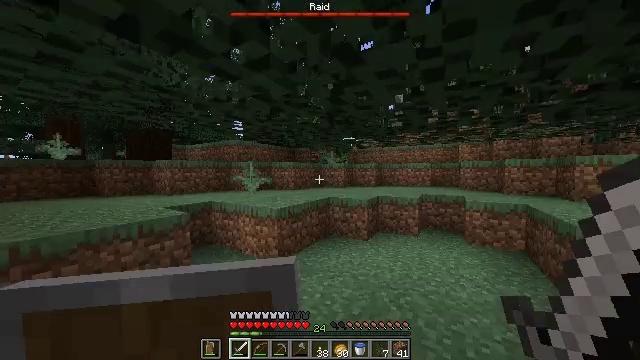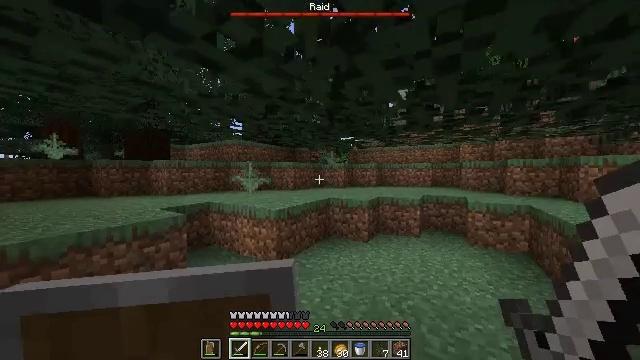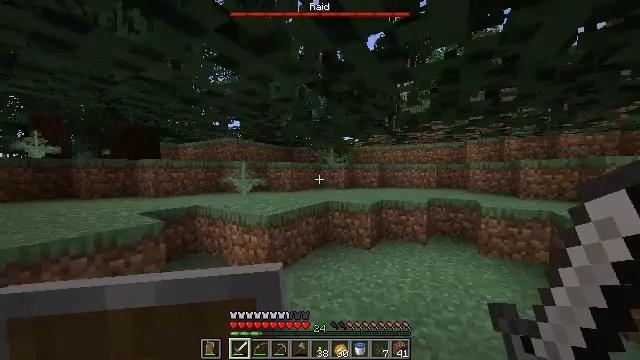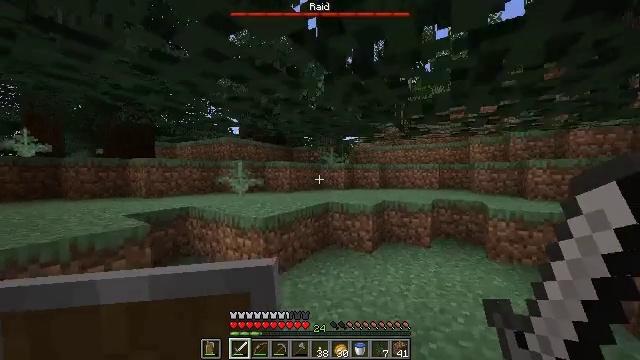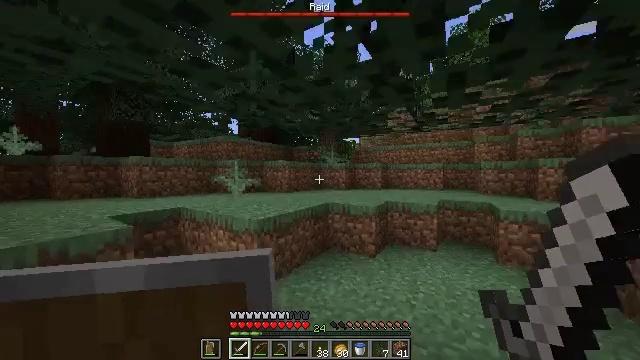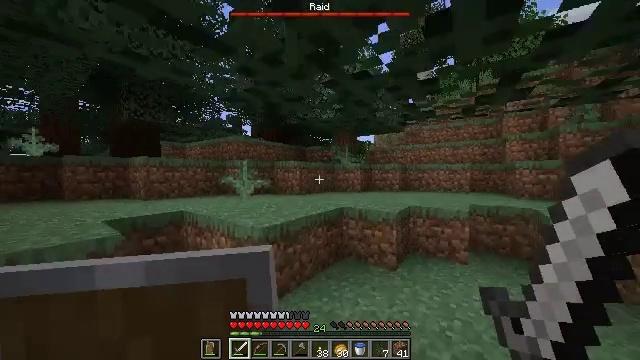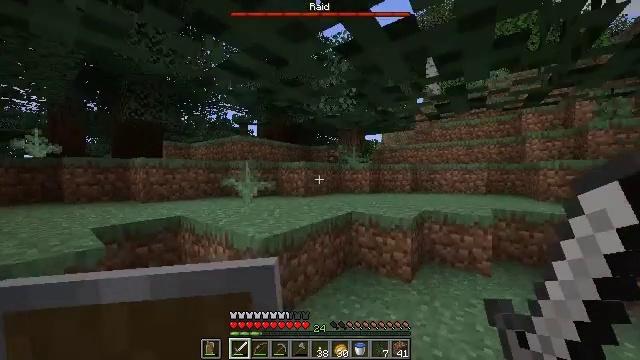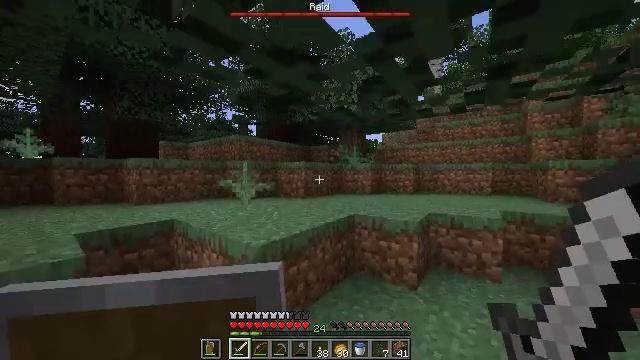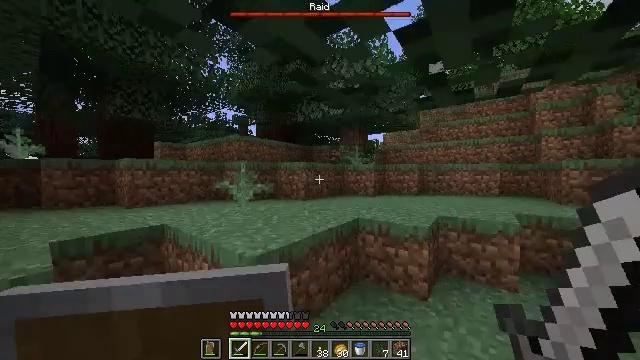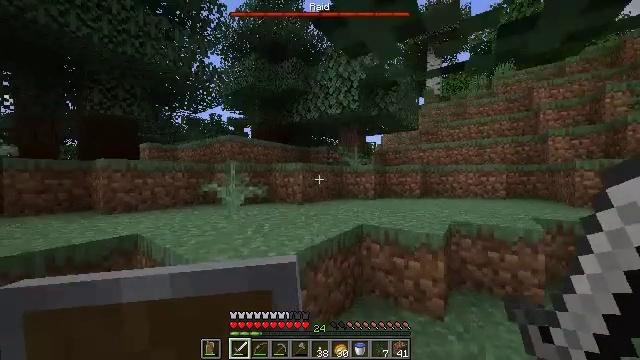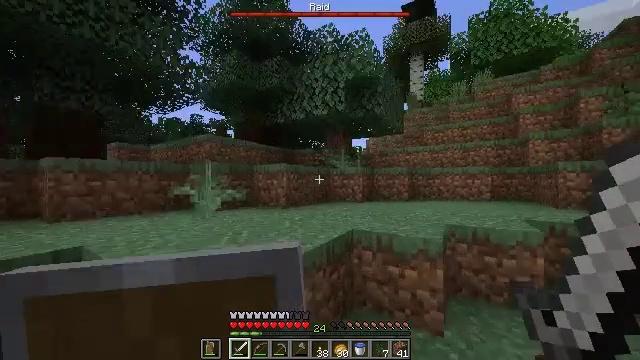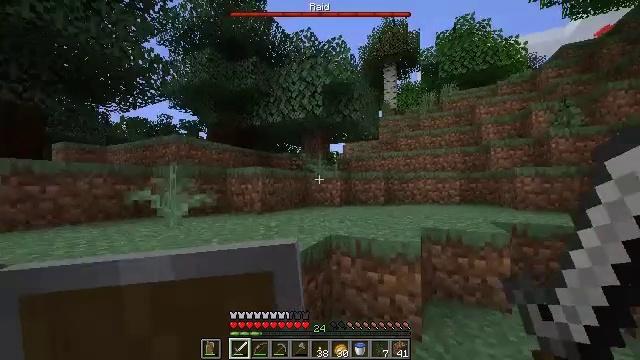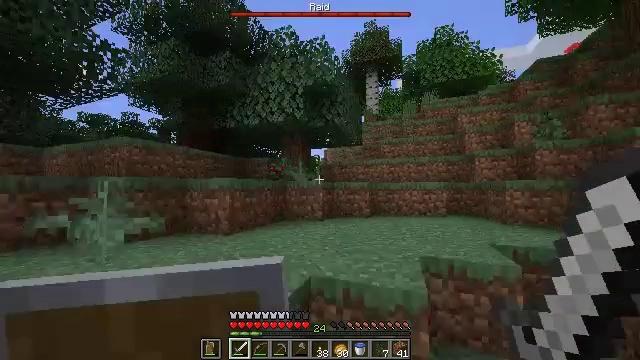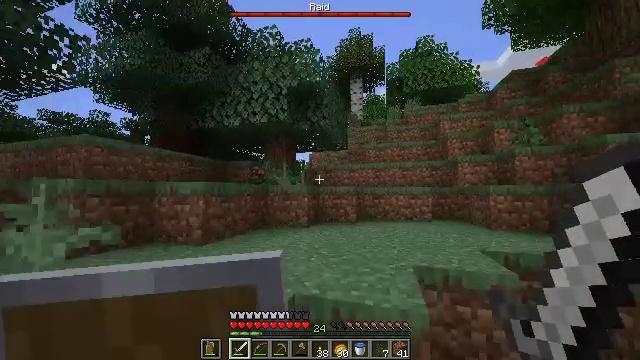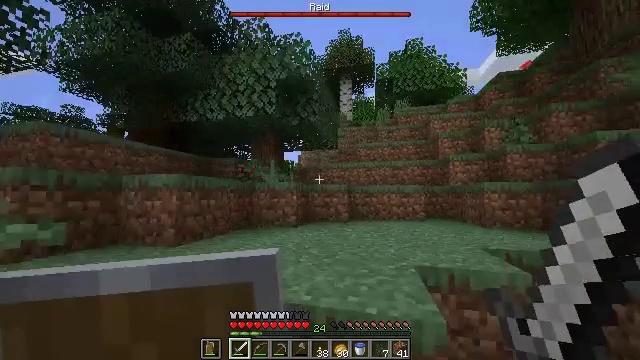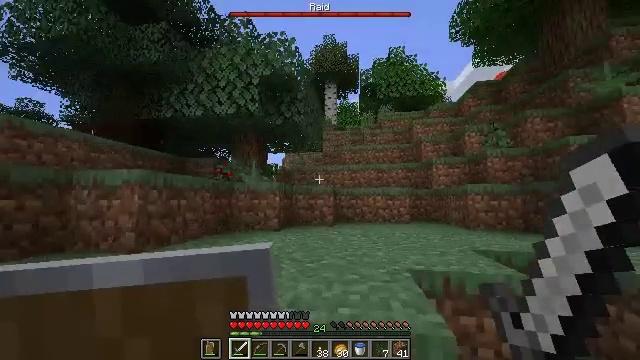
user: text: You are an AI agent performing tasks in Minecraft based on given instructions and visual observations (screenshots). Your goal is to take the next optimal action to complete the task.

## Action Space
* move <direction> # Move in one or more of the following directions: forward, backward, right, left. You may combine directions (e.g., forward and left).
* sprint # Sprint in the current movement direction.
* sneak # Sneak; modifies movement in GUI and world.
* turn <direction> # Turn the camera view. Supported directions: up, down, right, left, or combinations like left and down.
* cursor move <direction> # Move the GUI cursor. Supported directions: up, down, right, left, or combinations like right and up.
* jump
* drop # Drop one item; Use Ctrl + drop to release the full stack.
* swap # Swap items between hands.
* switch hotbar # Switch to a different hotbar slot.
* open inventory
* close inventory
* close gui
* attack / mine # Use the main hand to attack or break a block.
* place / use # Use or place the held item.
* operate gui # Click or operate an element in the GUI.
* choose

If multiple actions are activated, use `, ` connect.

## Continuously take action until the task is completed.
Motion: motion action
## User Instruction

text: Break the grass block.
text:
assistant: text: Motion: move forward
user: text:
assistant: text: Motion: move forward
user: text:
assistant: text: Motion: move forward
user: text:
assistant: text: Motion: move forward
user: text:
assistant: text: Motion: move forward, turn left
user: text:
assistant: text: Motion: move forward, turn left
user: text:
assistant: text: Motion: move forward
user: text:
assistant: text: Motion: move forward
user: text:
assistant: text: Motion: move forward
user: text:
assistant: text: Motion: move forward, turn right
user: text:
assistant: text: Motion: move forward, turn right and up
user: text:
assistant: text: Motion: move forward, turn right and up, jump
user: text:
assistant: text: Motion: move forward, turn right and up, jump
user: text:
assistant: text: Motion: move forward, turn right, jump
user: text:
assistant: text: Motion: move forward, turn right and up, jump
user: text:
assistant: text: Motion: move forward, turn right and up
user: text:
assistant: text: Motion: move forward, turn right and up
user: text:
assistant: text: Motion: move forward, turn right and up
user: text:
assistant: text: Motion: move forward
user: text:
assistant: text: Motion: move forward
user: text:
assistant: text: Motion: move forward and move left, turn left, jump
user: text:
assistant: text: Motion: move forward and move left, turn left and down, jump
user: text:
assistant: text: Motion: move forward and move left, turn left and down, jump
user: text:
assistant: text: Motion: move forward and move left, turn left and down, jump
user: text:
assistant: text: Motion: move forward and move left, turn left and down
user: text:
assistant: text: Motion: move forward, turn left and down
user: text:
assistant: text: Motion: move forward, turn left and down
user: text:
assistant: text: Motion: move forward, turn left and down
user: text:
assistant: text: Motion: move forward, turn left
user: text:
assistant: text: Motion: move forward, turn left